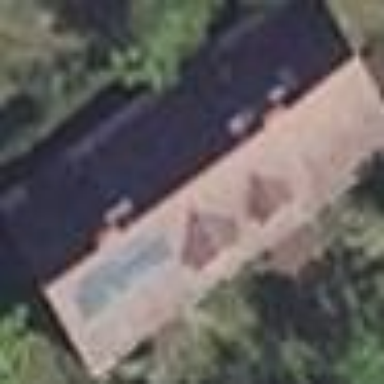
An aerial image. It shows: Simple house.